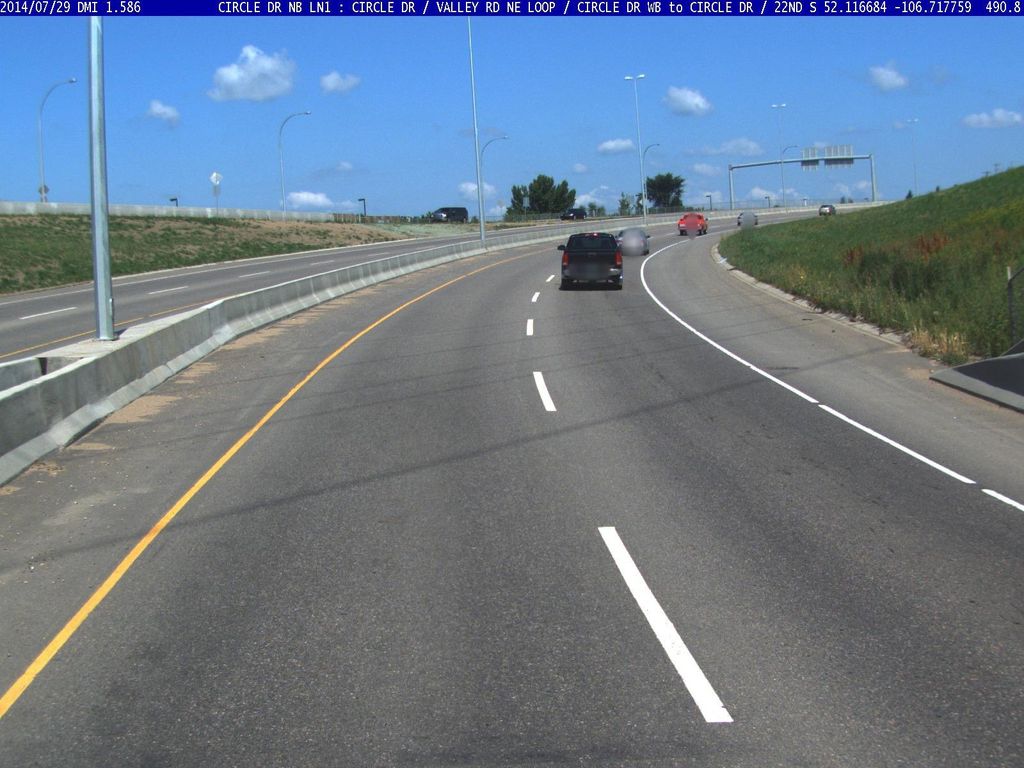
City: saskatoon